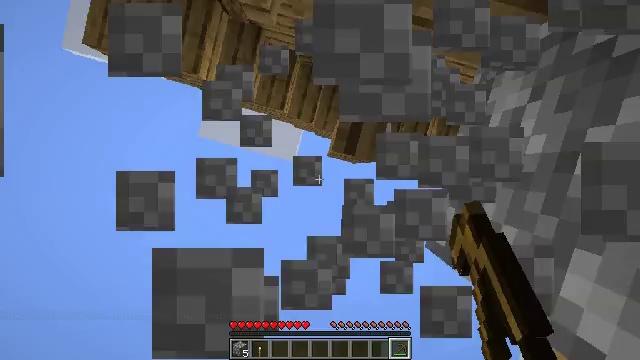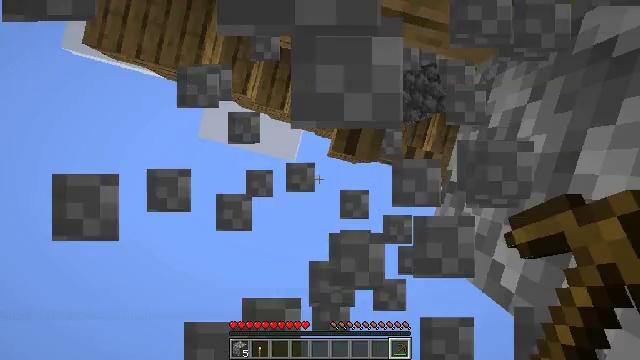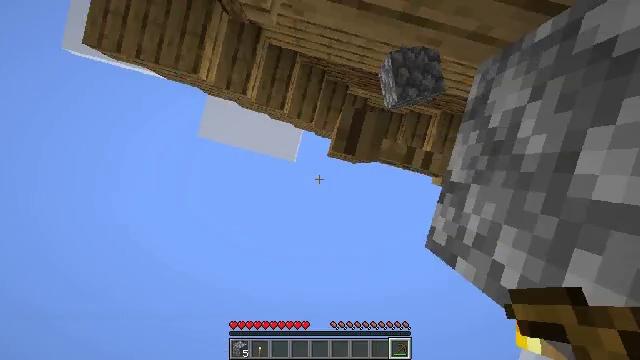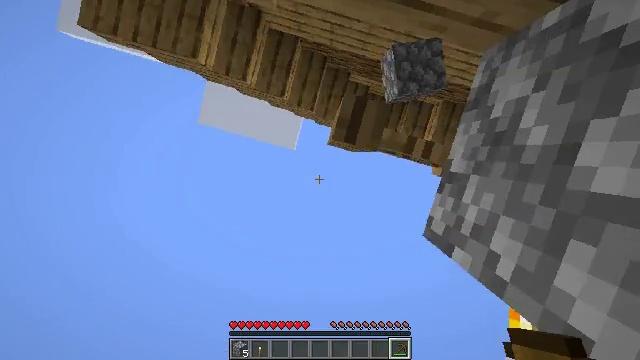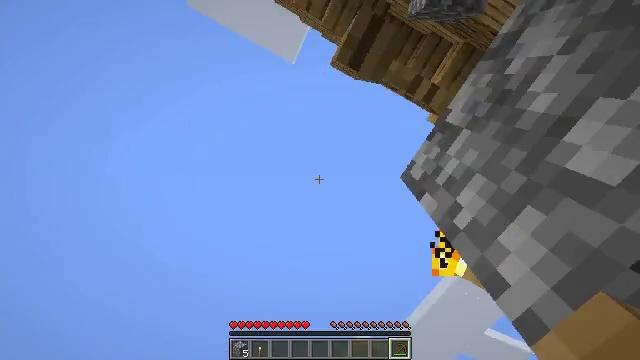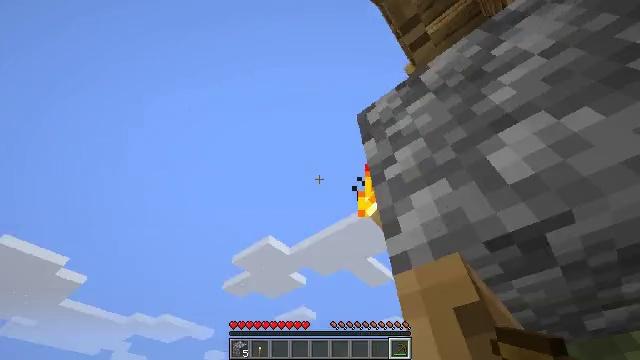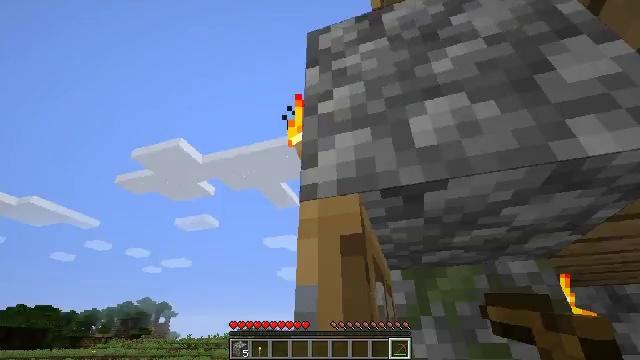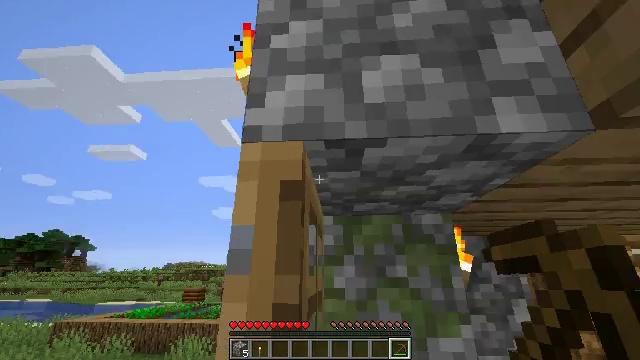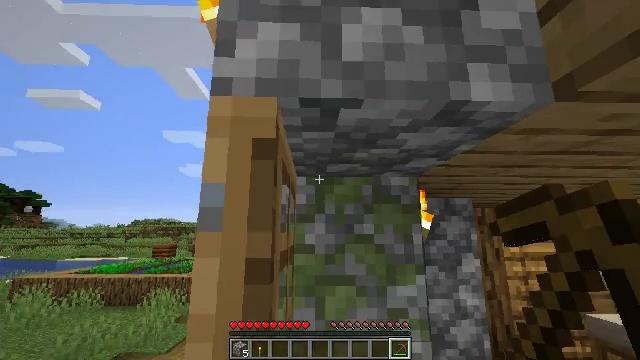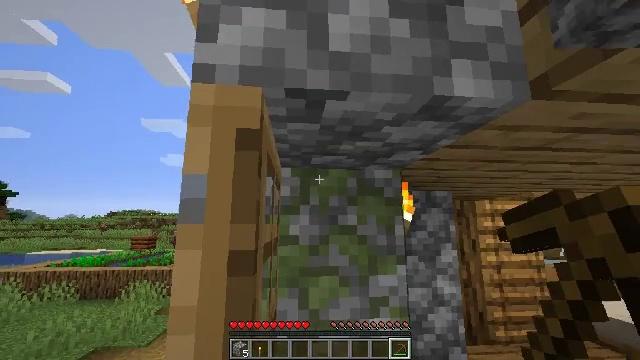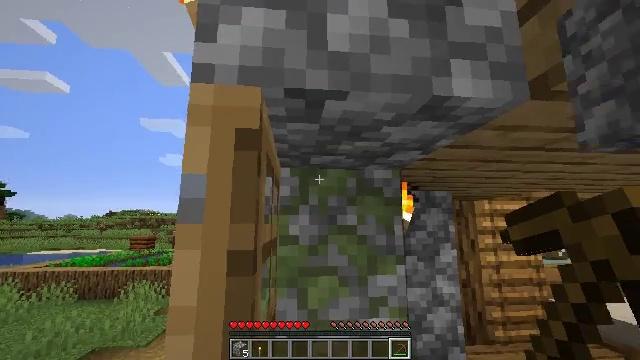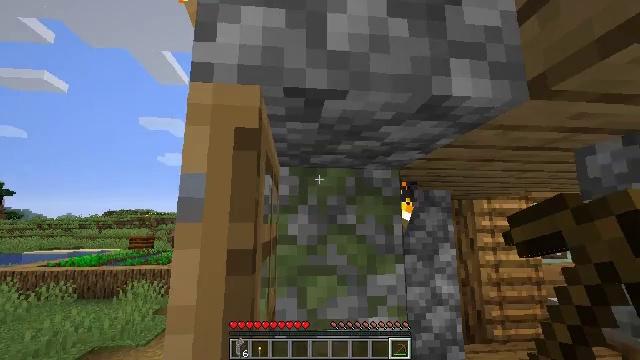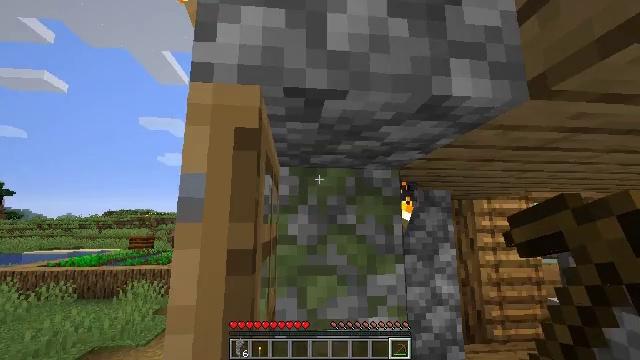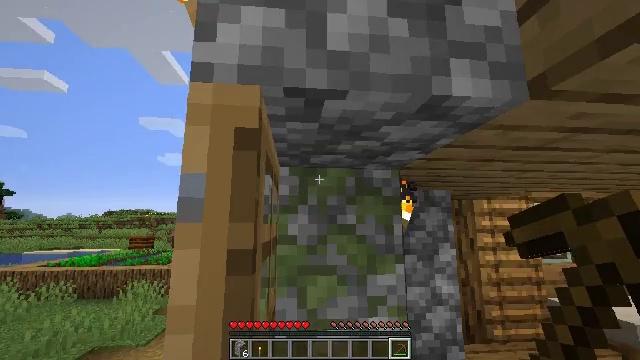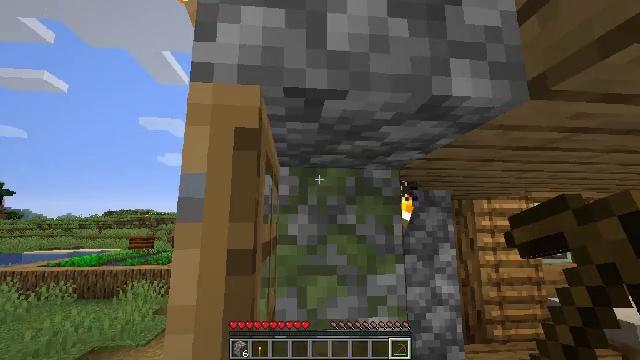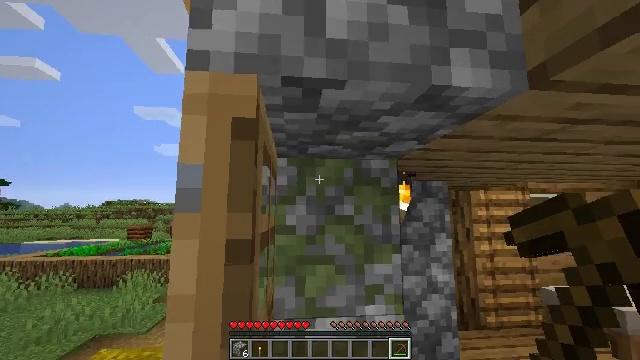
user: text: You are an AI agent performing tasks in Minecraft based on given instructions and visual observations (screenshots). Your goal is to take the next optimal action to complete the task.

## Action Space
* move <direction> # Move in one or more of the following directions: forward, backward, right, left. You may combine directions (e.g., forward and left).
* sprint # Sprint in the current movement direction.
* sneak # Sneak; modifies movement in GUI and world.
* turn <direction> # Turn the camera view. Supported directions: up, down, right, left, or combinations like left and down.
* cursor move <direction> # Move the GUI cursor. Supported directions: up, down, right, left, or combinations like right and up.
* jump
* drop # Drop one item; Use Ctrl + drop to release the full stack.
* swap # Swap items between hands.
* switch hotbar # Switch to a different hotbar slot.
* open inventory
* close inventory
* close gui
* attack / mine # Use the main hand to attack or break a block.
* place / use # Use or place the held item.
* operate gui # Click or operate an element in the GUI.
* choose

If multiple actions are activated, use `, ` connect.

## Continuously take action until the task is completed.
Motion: motion action
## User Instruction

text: Take down the wall torch for reuse.
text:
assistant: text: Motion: attack / mine
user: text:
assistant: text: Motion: attack / mine
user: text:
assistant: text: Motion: turn down, attack / mine
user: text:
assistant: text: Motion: turn right and down
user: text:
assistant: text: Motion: turn right and down
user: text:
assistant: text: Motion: turn right and down
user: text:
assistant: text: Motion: turn right and down
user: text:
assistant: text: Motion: turn right and down
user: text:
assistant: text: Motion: turn right and down
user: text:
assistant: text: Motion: no_op
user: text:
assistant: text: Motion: no_op
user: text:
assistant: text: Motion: no_op
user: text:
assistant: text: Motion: no_op
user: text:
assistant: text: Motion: no_op
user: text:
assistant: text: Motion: turn down
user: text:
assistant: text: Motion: turn right and down
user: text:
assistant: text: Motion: move forward and move right, turn right and down
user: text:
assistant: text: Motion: move forward and move right, turn right and down
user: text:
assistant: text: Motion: move forward and move right, turn left and down
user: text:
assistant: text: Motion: move forward and move right, turn left and down
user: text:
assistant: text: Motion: move forward and move right, turn left
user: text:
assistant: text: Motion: move forward and move right, turn left
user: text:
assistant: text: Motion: move forward and move right, turn left and up
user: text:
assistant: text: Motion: turn left and up
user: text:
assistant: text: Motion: no_op
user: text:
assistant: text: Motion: no_op
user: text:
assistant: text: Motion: turn left
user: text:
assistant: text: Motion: turn left
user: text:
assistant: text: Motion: turn left
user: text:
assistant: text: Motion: no_op